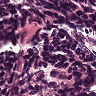
Metastatic tissue present: no